高一 · 立体几何学
如图所示, 在三棱雉 $P-A B C$ 中, 平面 $P A B \perp$ 平面 $A B C, P A=P B, A D=D B$, 则( )

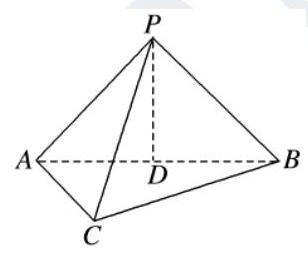
A. $P D \subset$ 平面 $A B C$

B. $P D \perp$ 平面 $A B C$

C. $P D$ 与平面 $A B C$ 相交但不垂直

D. $P D / /$ 平面 $A B C$
答案: B
解析: $P A=P B, A D=D B$, 所以 $P D \perp A B$.

又因为平面 $P A B \perp$ 平面 $A B C$, 平面 $P A B \cap$ 平面 $A B C=A B, P D \subset$ 平面 $P A B$,

所以 $P D \perp$ 平面 $A B C$.